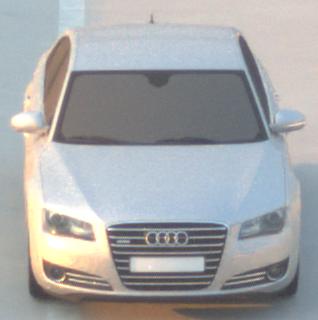
Make: Audi
Model: A8 D4
Model produced from: 2009
Model produced until: 2017
Doors: 4
Color: white
Road condition: dry road
Daytime: sunrise or sunset
Contrast: medium contrast